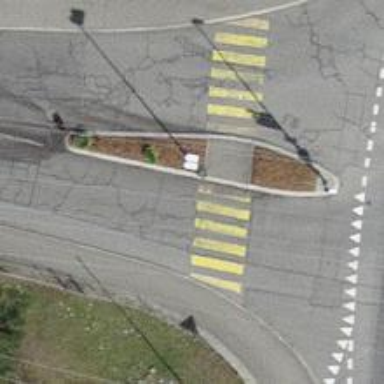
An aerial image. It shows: Uncontrolled crossing with zebra marking and island in the middle.